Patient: sex M, age 52
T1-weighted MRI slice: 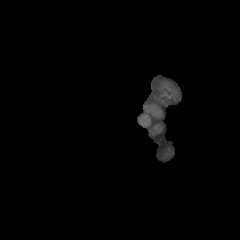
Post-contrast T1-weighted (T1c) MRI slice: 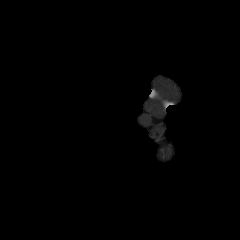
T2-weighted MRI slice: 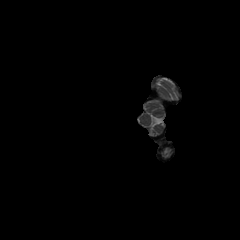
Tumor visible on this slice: no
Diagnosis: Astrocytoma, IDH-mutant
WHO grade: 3